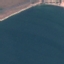
Land use / land cover: SeaLake